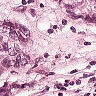
Metastatic tissue present: yes